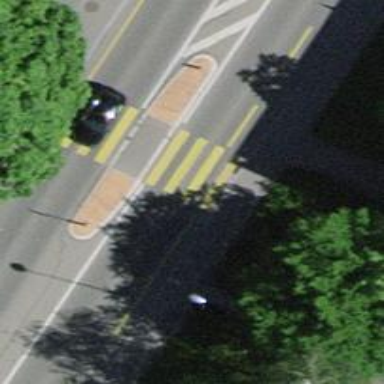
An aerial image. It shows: Uncontrolled zebra crossing with pedestrian island.